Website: ulta-beauty
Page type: billing-address
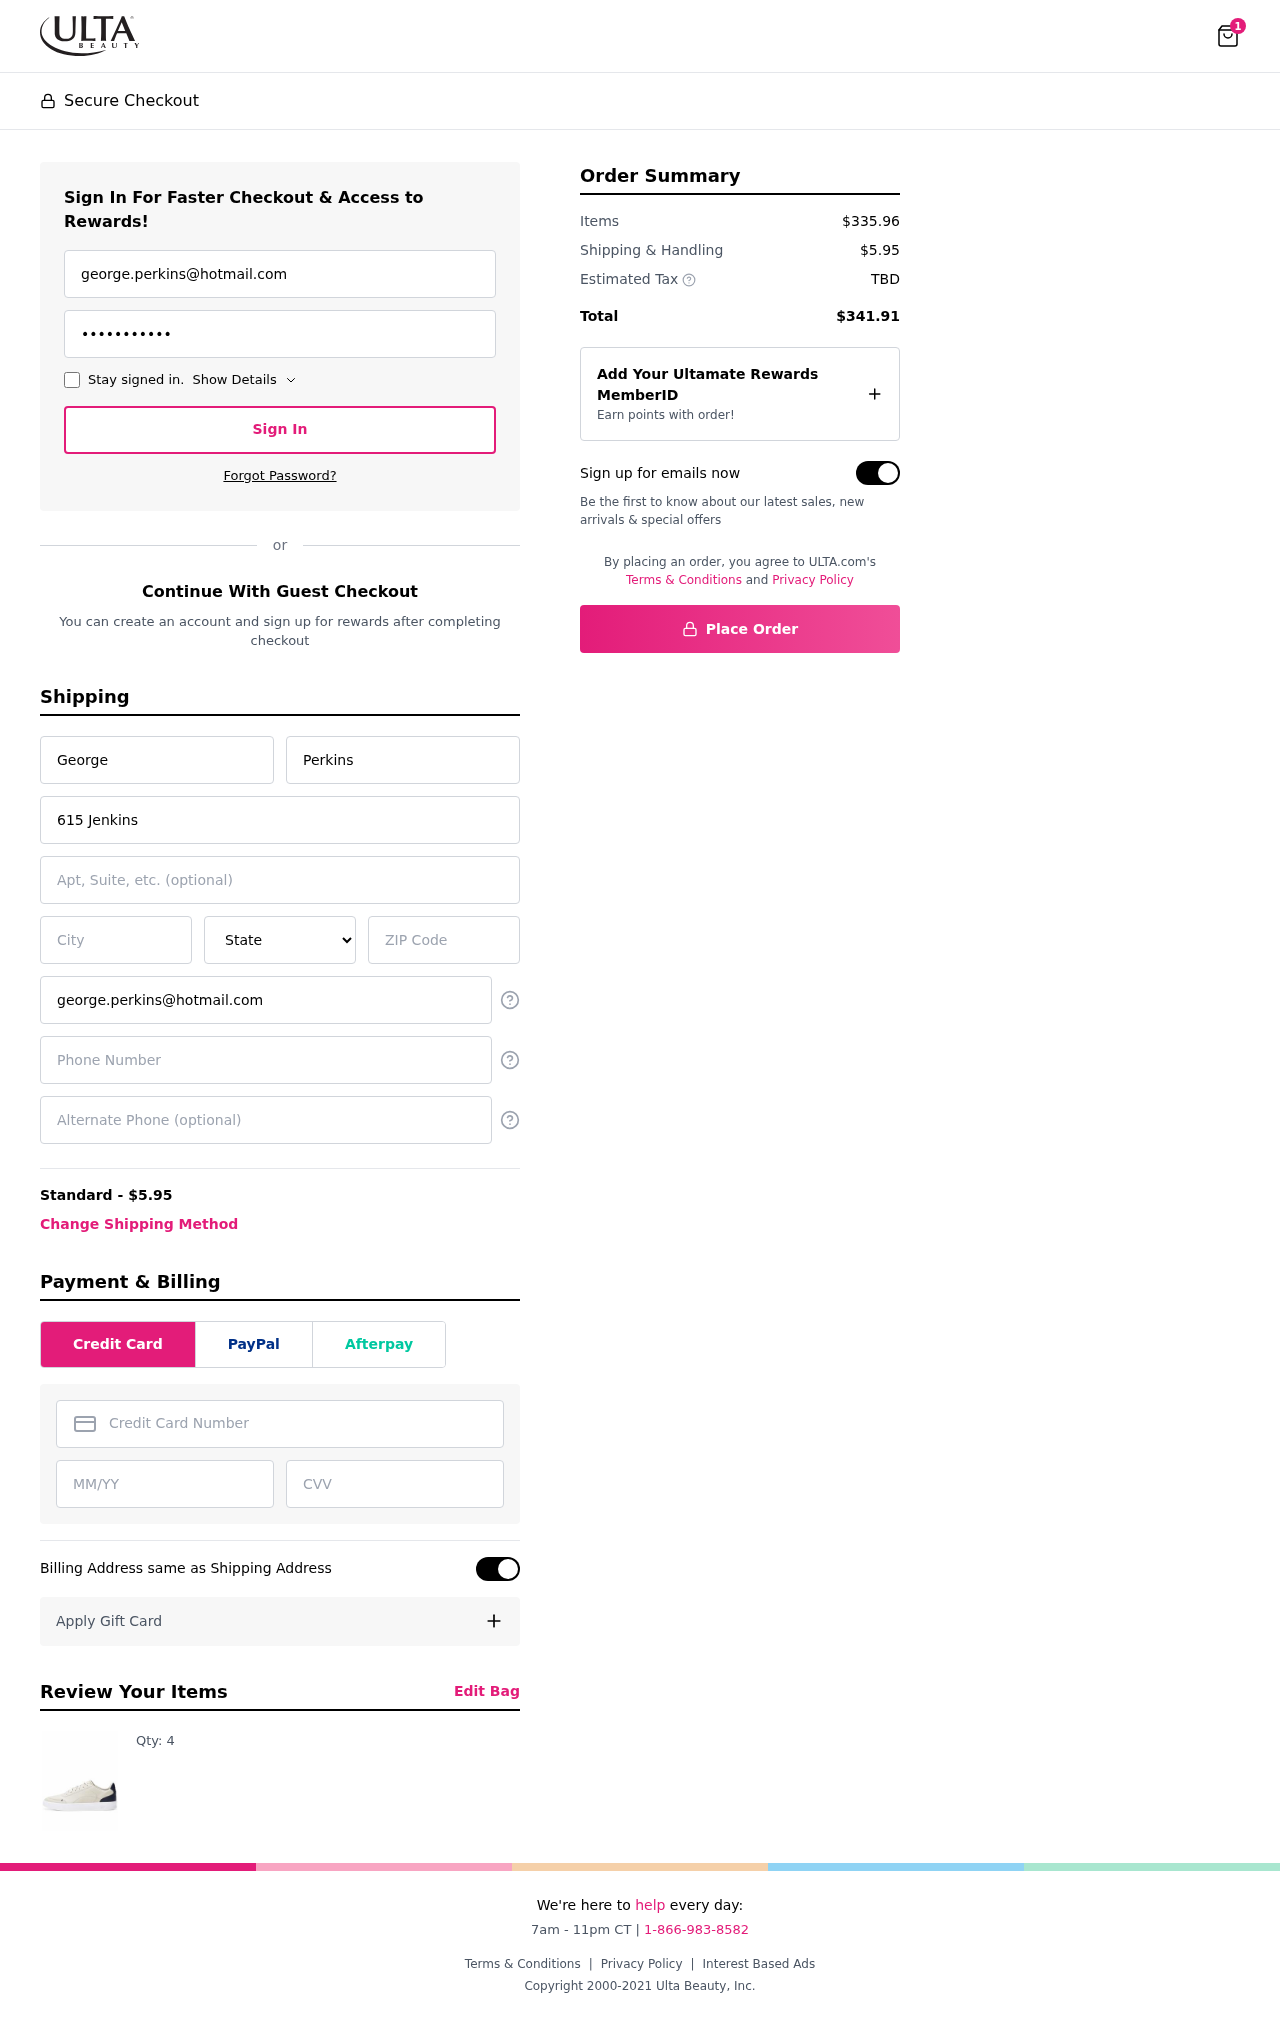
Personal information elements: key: PII_STATE
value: Arkansas
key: PII_EMAIL
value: george.perkins@hotmail.com
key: PII_FIRSTNAME
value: George
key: PII_LASTNAME
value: Perkins
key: PII_STREET
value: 615 Jenkins Mission Suite 373
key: PII_CITY
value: South Erin
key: PII_POSTCODE
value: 80711
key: PII_PHONE
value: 9635184891
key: PII_CARD_NUMBER
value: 5273 2251 1862 7209
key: PII_CARD_EXPIRY
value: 06/26
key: PII_CARD_CVV
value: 282
Product elements: key: PRODUCT1_QUANTITY
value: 4
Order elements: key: ORDER_NUM_ITEMS
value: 1
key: ORDER_SHIPPING_COST
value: $5.95
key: ORDER_SUBTOTAL
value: $335.96
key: ORDER_TOTAL
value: $341.91